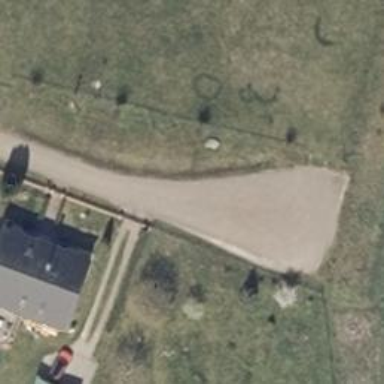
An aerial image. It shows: Turning circle on the road.